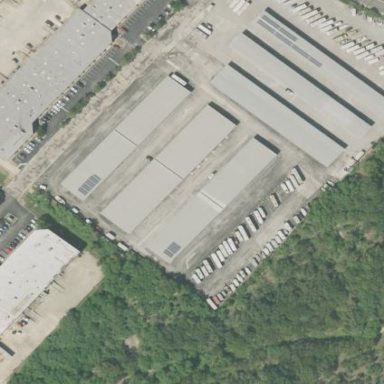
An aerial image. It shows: Storage rental shop surrounded by fence.